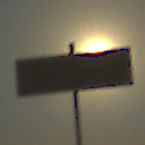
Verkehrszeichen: RichtungstafelnInKurvenGrossLinks
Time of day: SunriseSunset
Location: Outdoor (RoadRail)
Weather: Clear
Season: NotSpecified
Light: Natural